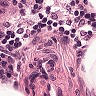
Metastatic tissue present: no